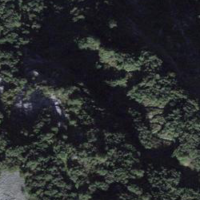
EUNIS habitat code: 41
Species observed at this site:
Achillea macrophylla